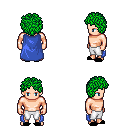
a pixel art fantasy rpg character, male body template, human, light skin, blue cape, white pants, green curly afro hairstyle, black slippers, four views (front, back, left, right), 2x2 character sprite sheet, small pixel art, hard edges, no anti-aliasing